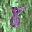
Label: 8